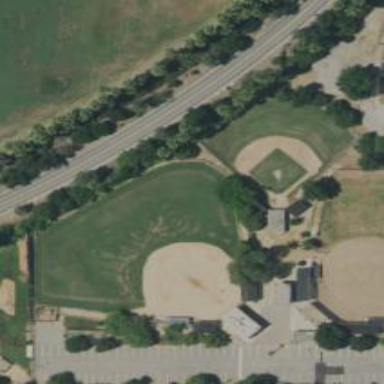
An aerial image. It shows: Baseball pitch for leisure land activities.